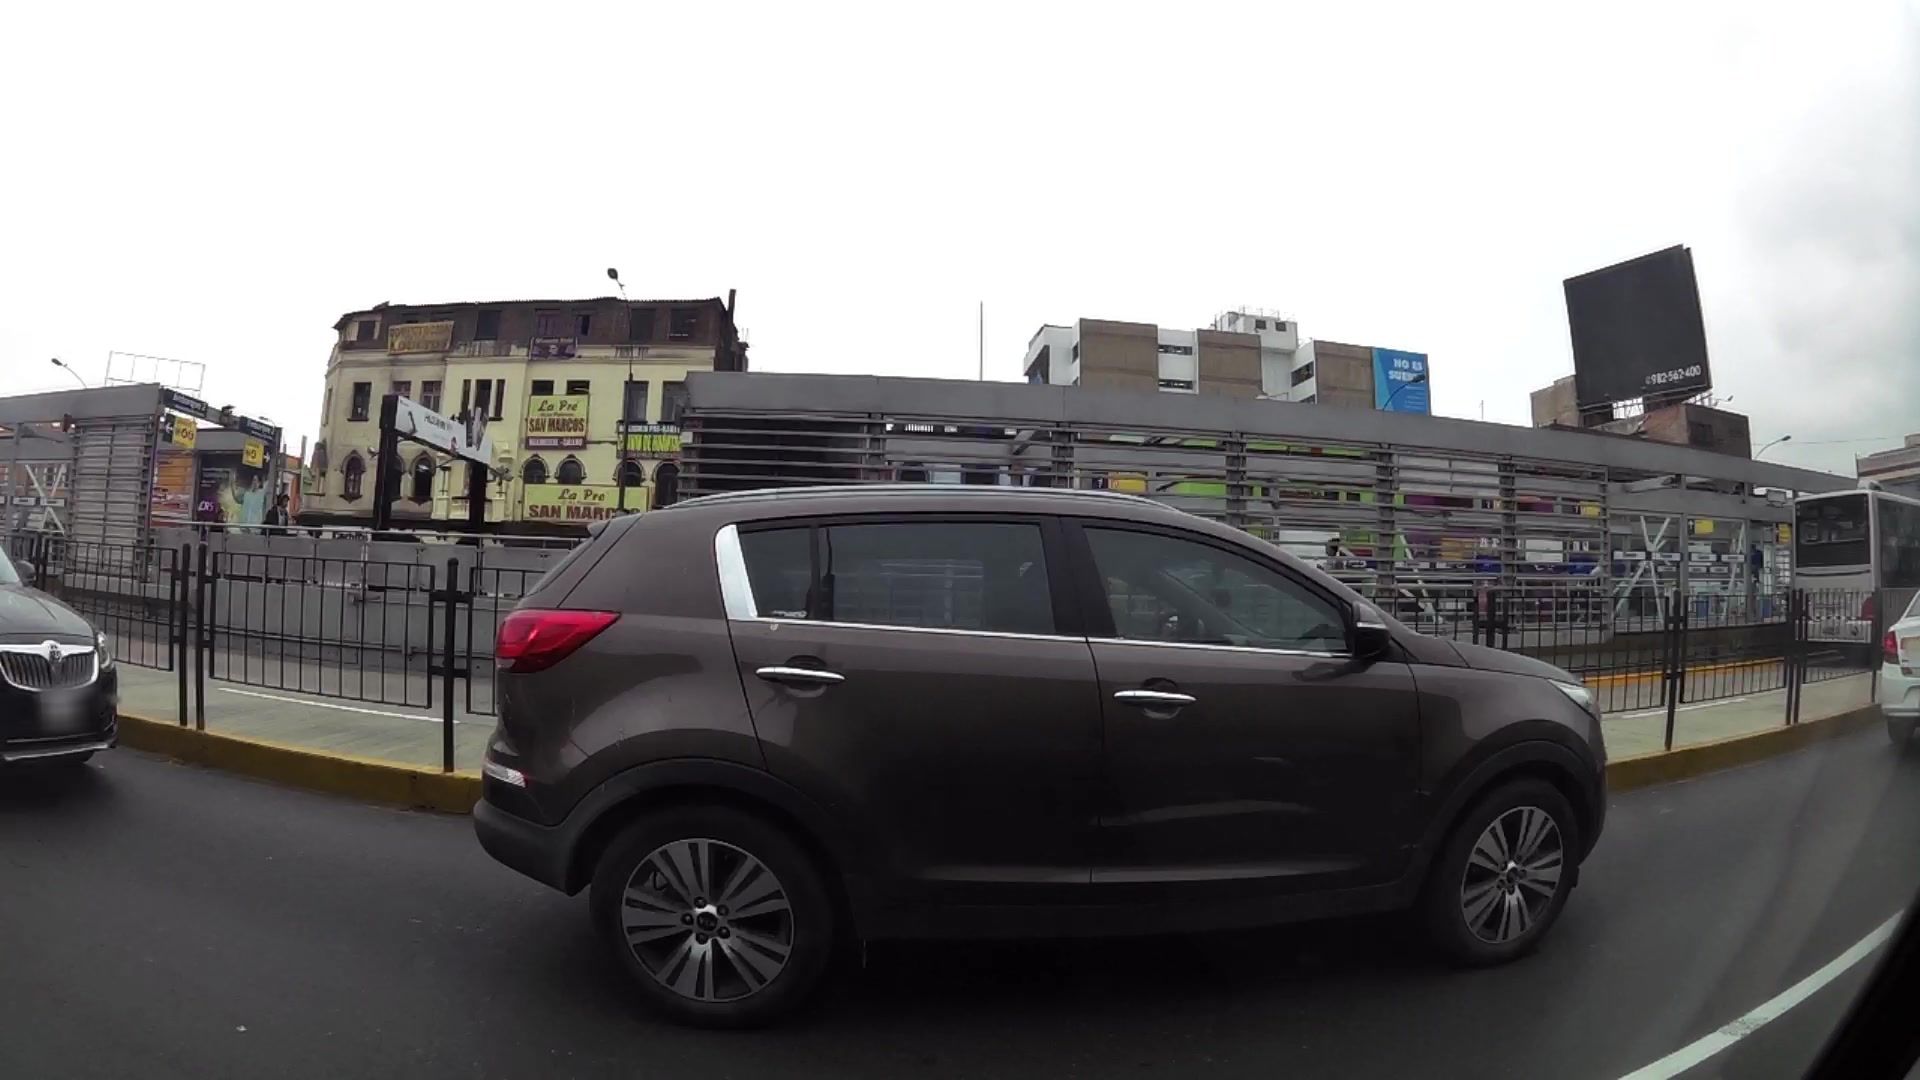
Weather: snowy
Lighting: day
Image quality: good
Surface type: driving surface
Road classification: footway, bus_stop
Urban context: urban centre
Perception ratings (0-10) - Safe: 1.04, Lively: 7.82, Beautiful: 7.31, Boring: 3.6, Depressing: 1.3, Wealthy: 6.17